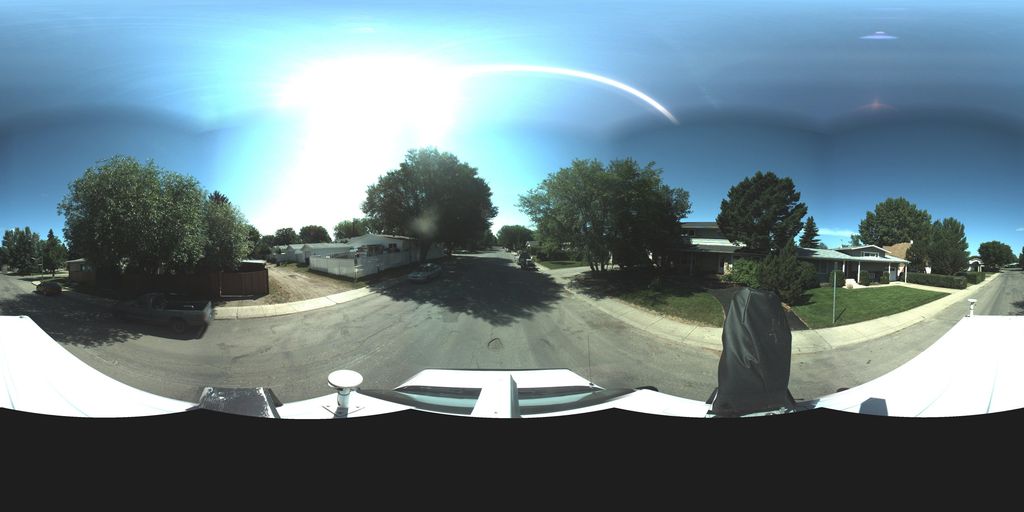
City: saskatoon